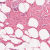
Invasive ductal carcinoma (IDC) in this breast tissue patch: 0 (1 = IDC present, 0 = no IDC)